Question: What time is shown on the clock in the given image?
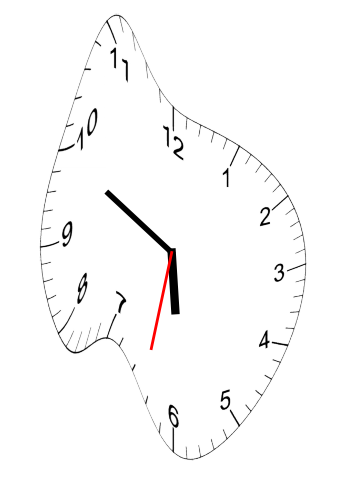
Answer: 05:49:32